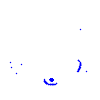
Particle: pion